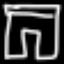
Label: pants